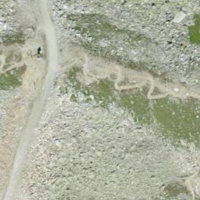
EUNIS habitat code: 48
Species observed at this site:
Phoenicurus ochruros
Geum montanum